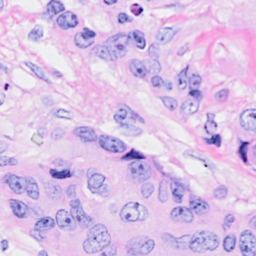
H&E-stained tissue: Breast